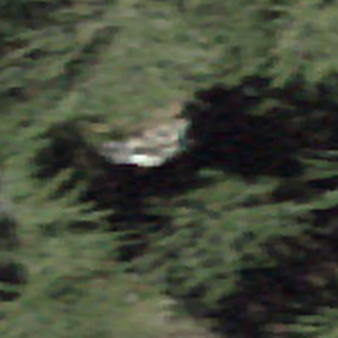
Label: bouldering_area